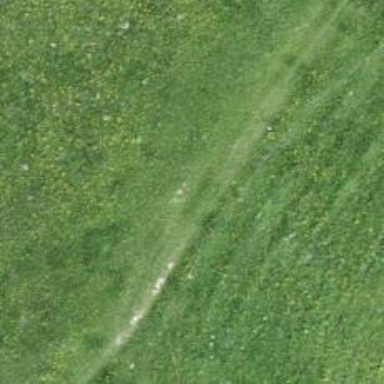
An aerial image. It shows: Path covered with grass.